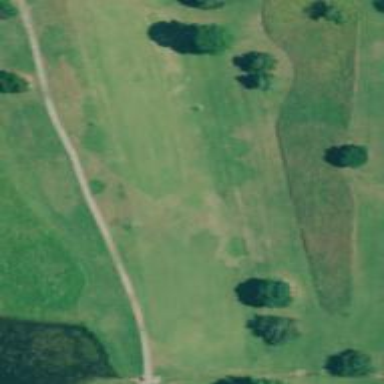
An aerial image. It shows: Golf hole.